Aerial crown-view tile of a tropical tree (Barro Colorado Island, Panama), acquired 20250317:
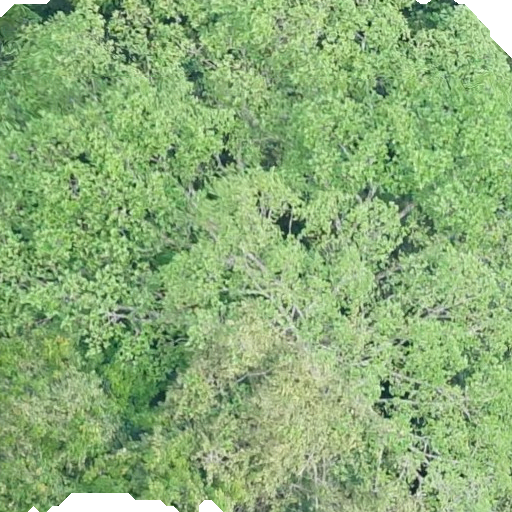
Species: Ficus insipida
GBIF accepted scientific name: Ficus insipida
Crown area: 549.575 m²